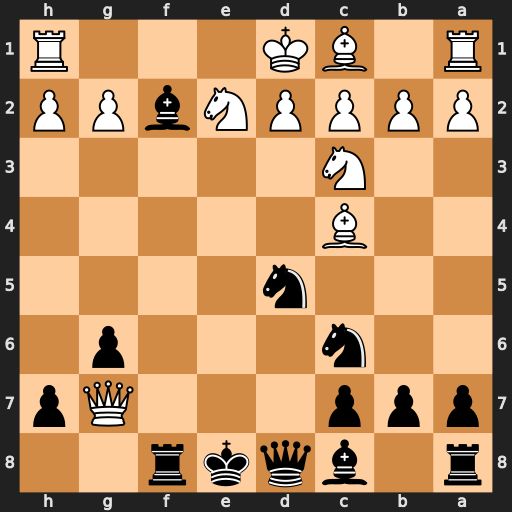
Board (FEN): r1bqkr2/ppp3Qp/2n3p1/3n4/2B5/2N5/PPPPNbPP/R1BK3R
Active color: b
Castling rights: q
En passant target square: -
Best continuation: Ne3#